Aerial crown-view tile of a tropical tree (Barro Colorado Island, Panama), acquired 20250915:
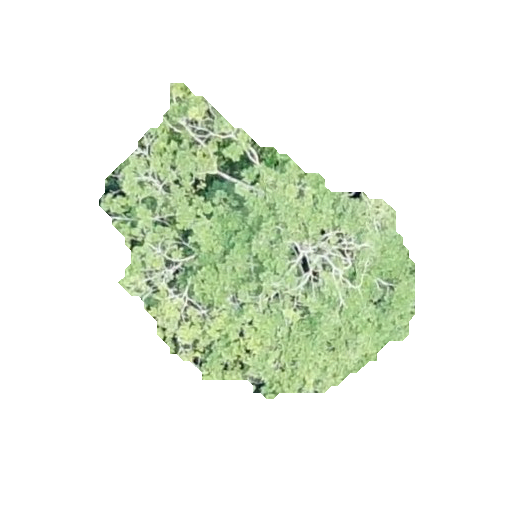
Species: Tabebuia rosea
GBIF accepted scientific name: Tabebuia rosea
Crown area: 87.681 m²